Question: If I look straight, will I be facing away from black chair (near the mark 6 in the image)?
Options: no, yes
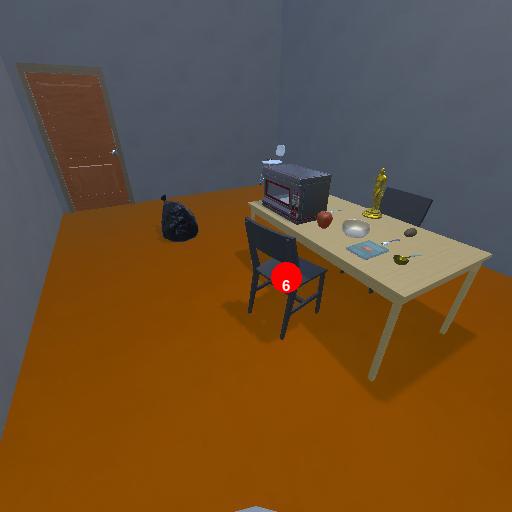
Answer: no